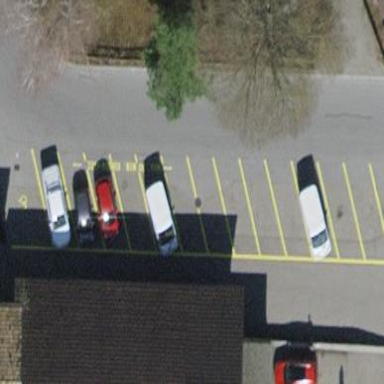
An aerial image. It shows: Street-side parking area.